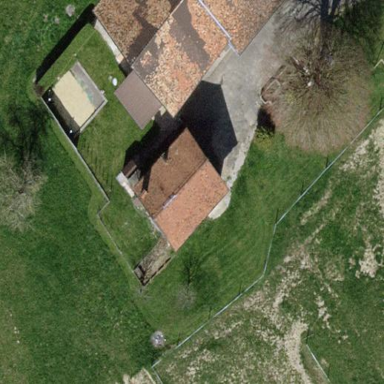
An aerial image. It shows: Simple house.